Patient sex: M
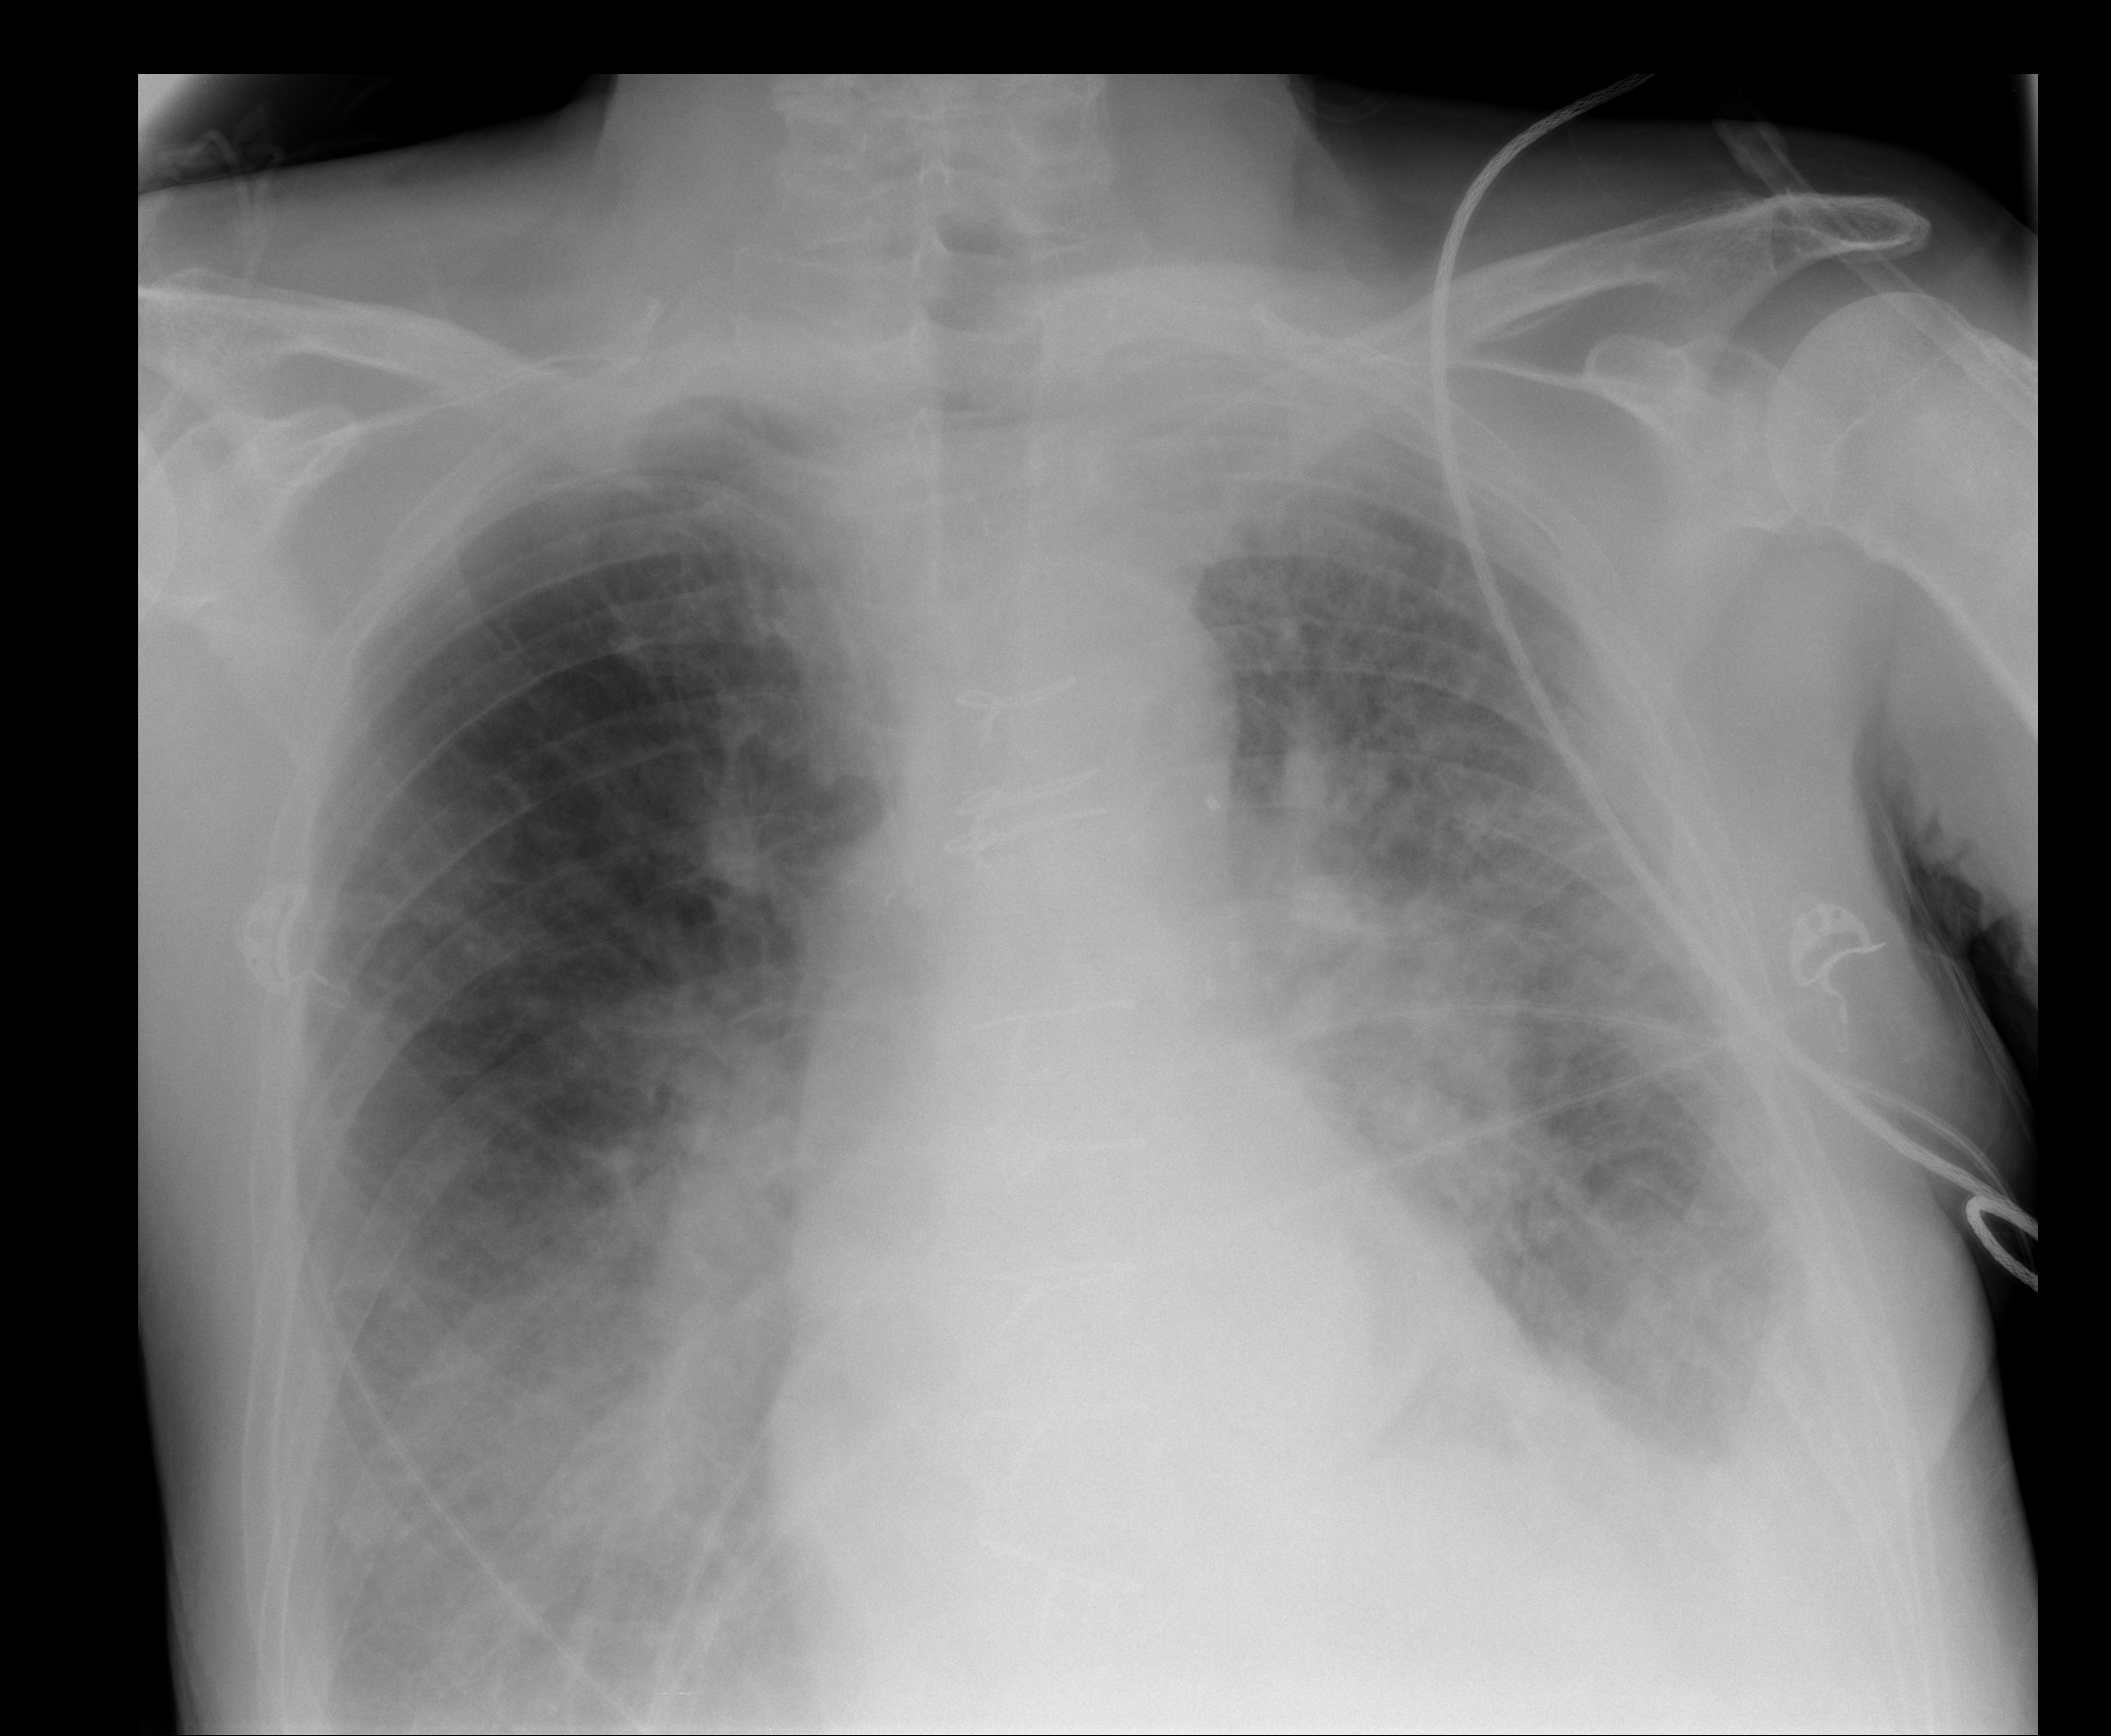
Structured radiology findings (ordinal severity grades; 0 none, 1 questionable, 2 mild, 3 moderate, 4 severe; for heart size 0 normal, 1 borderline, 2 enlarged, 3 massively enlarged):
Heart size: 2
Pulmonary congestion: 3
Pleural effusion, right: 2
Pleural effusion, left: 2
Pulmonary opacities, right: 3
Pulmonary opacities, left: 3
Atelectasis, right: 3
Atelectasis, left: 3